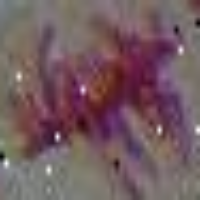
Label: metaphase